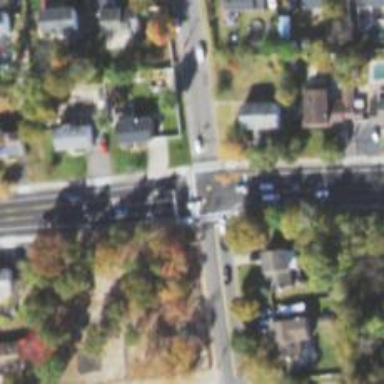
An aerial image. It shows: Marked crossing on footway.